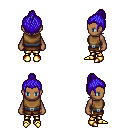
a pixel art fantasy rpg character, female body template, human, dark skin, leather chest armor, gold greaves, blue short topknot hairstyle, gold boots, four views (front, back, left, right), 2x2 character sprite sheet, small pixel art, hard edges, no anti-aliasing